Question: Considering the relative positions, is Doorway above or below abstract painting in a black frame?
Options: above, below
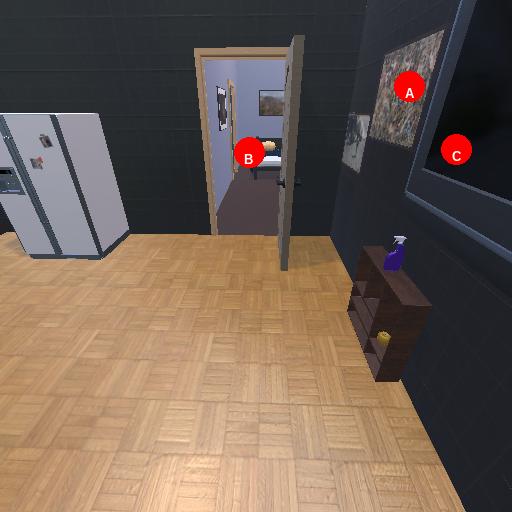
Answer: above